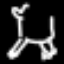
Label: frog